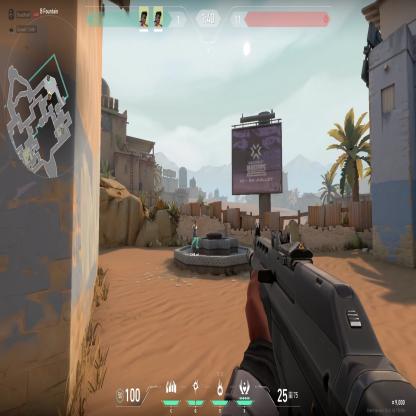
Label: teammate